Aerial crown-view tile of a tropical tree (Barro Colorado Island, Panama), acquired 20250512:
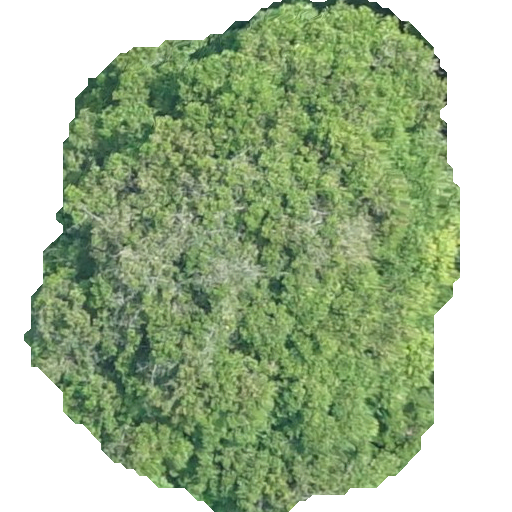
Species: Prioria copaifera
GBIF accepted scientific name: Prioria copaifera
Crown area: 254.011 m²